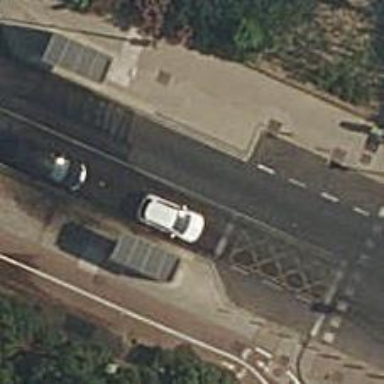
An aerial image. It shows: Public transport stop position.